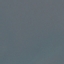
Land use / land cover class: SeaLake